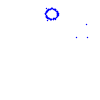
Particle: proton